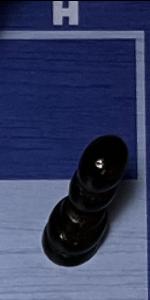
Label: Pawn_Black